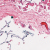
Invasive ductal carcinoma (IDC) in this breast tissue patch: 0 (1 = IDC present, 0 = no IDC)